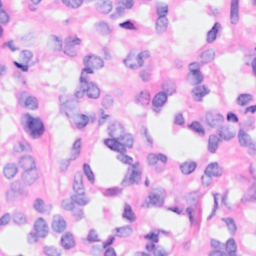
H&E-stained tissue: Breast